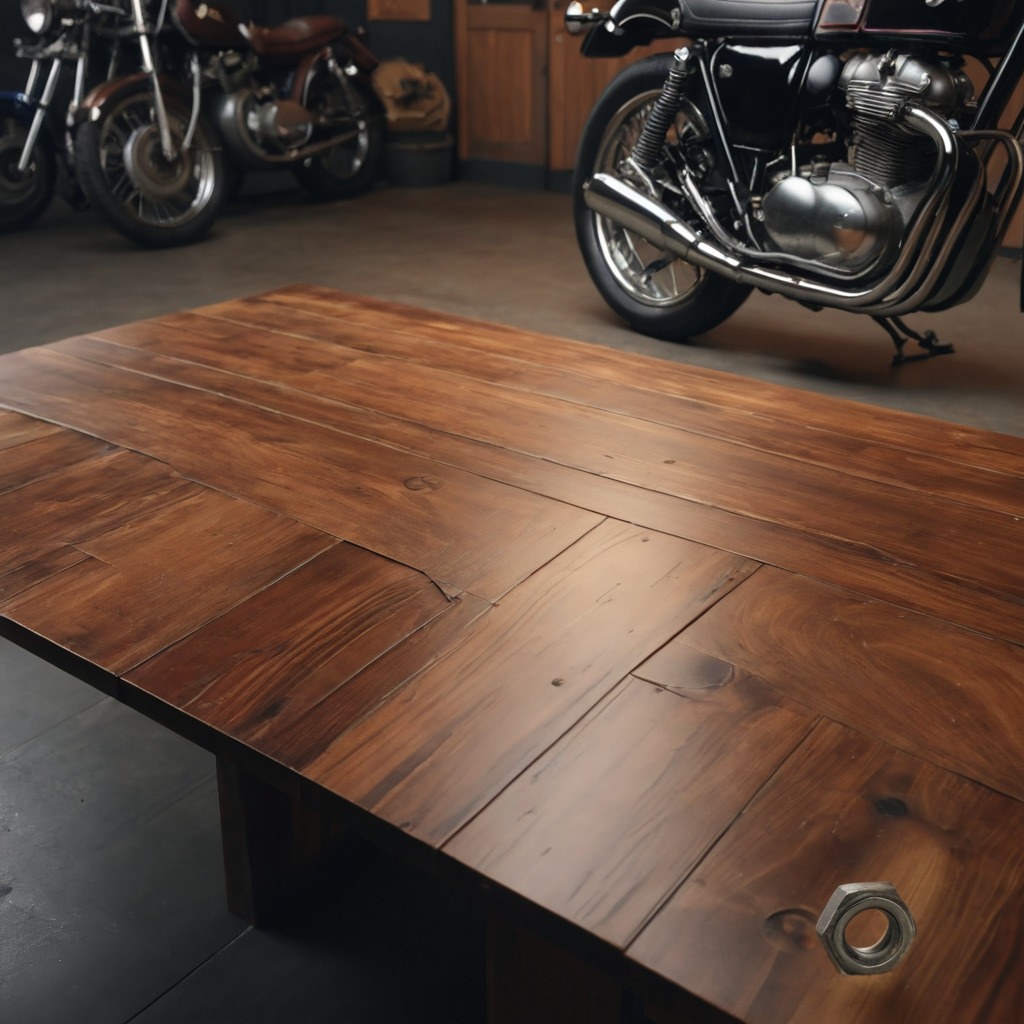
A metal nut is lying on the oil-spilled wooden table in a vintage motorcycle garage.